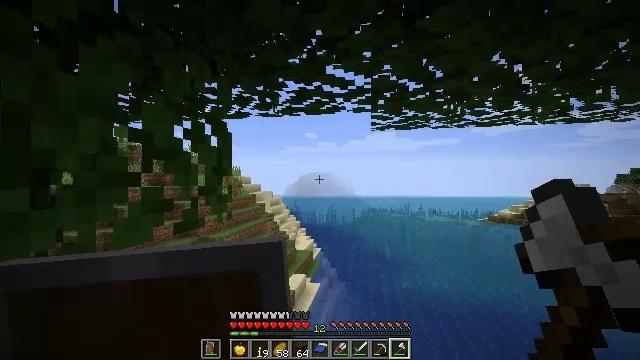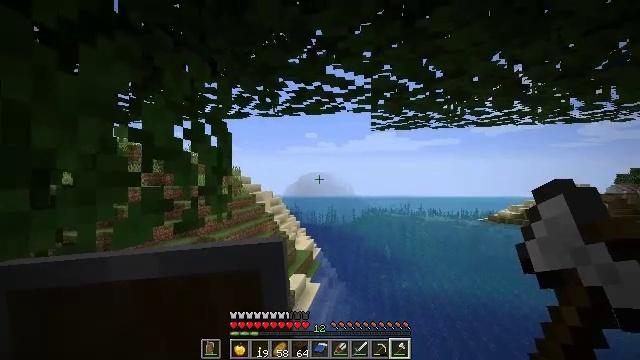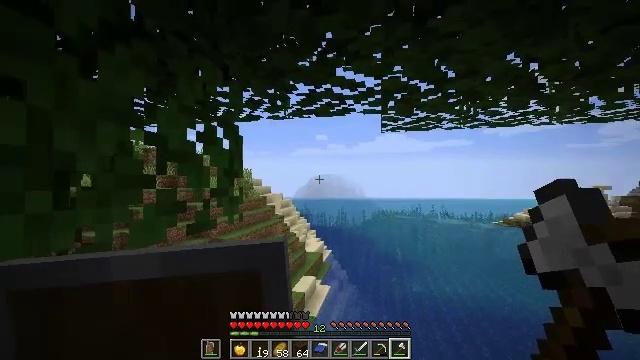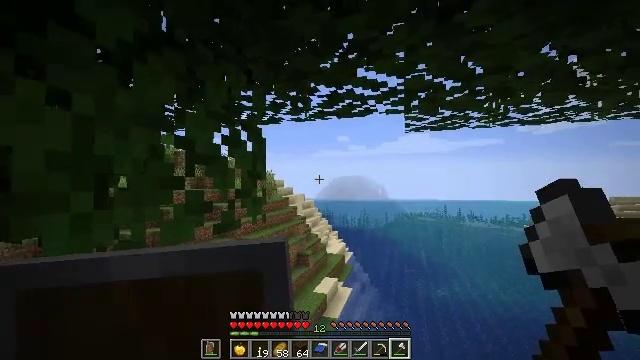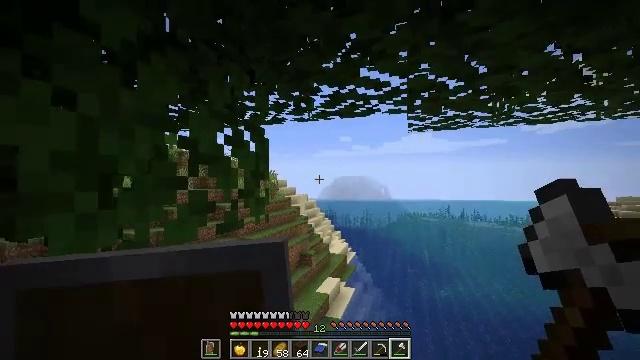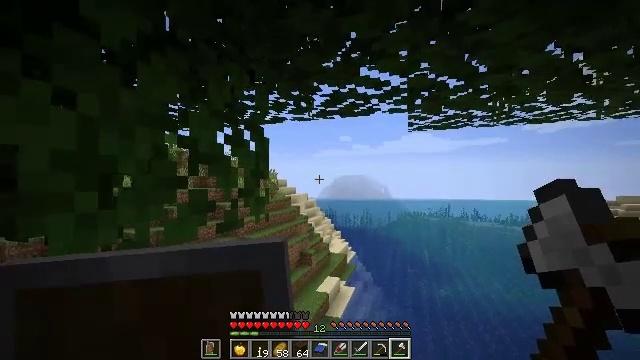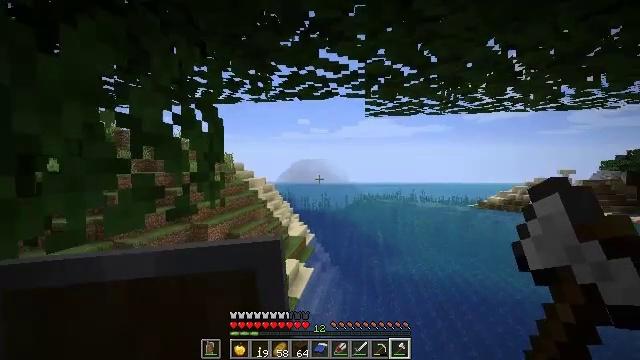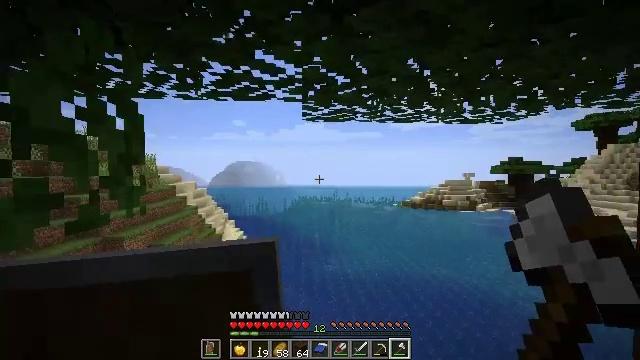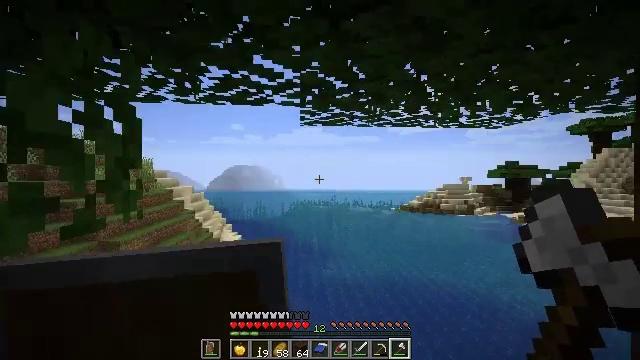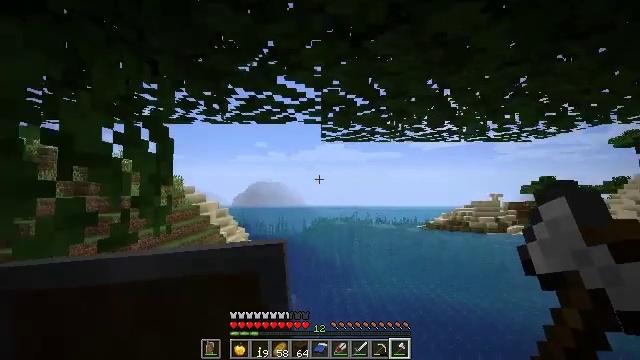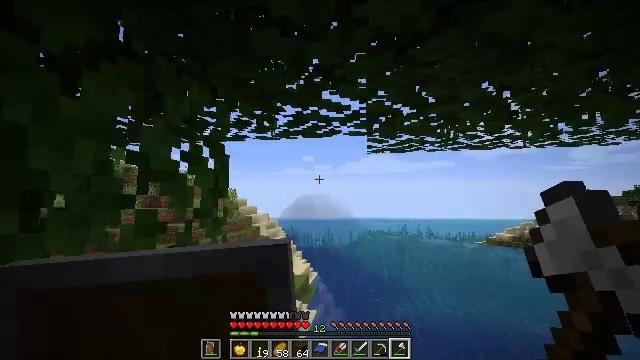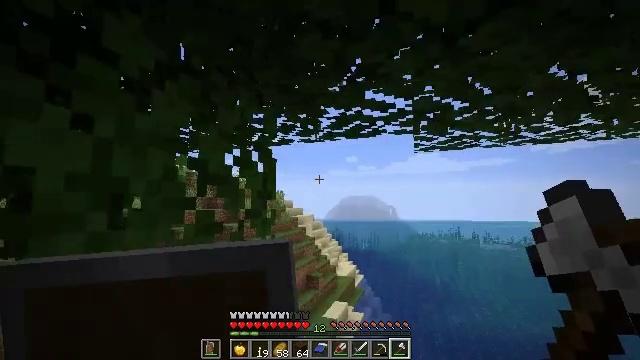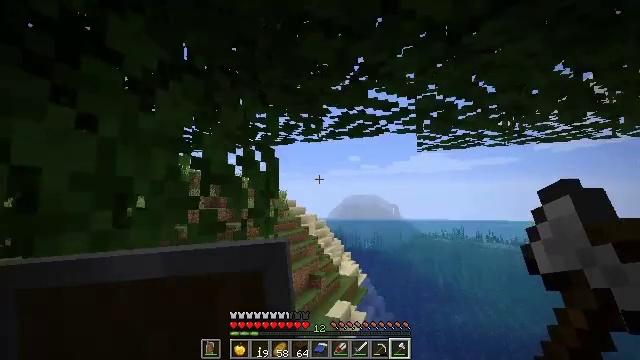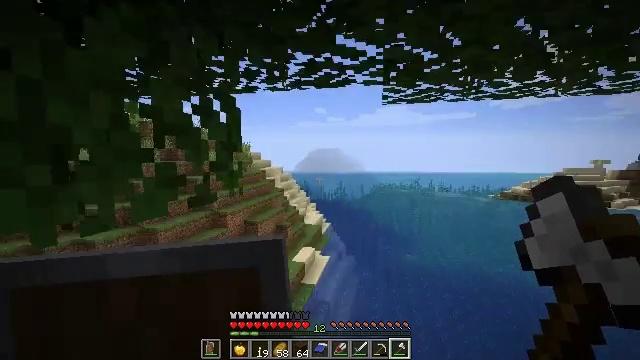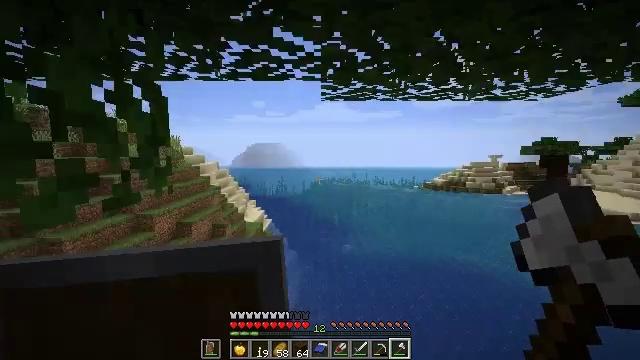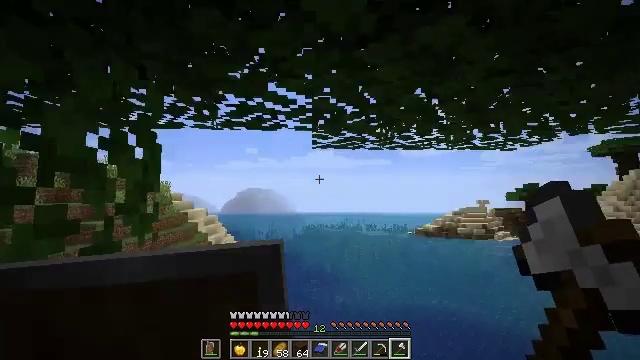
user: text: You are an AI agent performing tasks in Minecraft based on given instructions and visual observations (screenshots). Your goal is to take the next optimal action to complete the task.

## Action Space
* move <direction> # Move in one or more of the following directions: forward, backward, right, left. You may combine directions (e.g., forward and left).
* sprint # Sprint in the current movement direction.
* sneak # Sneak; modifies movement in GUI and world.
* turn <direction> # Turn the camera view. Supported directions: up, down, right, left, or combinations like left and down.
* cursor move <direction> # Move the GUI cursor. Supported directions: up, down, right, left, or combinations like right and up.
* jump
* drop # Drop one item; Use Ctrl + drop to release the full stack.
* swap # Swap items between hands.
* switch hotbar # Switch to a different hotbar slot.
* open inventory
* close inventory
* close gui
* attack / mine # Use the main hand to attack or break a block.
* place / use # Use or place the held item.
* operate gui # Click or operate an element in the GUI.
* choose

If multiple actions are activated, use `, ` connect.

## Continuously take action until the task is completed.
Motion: motion action
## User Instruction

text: Harvest dark oak log for resources.
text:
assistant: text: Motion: sneak
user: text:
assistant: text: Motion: sneak, turn left
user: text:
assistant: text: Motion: sneak, turn left
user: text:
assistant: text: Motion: sneak
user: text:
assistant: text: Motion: sneak
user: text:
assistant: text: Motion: sneak, turn right and down
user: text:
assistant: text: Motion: sneak, turn right
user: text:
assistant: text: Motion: sneak
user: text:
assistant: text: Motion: sneak, turn left and up
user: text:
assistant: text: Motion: sneak, turn left and up
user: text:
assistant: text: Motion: sneak, turn left
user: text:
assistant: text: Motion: sneak
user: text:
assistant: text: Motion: sneak, turn right and down
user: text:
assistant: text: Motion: sneak, turn right and down
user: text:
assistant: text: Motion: sneak, turn right and up
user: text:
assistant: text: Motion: sneak, turn left and up
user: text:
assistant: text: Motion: sneak, turn left
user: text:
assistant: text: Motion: sneak, turn left and down
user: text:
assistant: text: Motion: sneak, turn right and down
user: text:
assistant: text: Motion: sneak, turn right and down
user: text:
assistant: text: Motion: sneak, turn right and up
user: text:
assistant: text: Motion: sneak
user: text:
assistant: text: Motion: sneak, turn left
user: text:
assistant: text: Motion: sneak, turn left and down
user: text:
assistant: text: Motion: sneak, turn down
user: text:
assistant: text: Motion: sneak, turn right and down
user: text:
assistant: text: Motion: sneak
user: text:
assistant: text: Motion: move left, sneak
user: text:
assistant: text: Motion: move left, sneak
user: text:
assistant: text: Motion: move left, sneak, turn left and up